Question: I am trying to create a clean URL path to an MVC controller and I need a little assistance.
Example desired path: 'http://www.linkedin.com/in/alumcloud'. This path is from LinkedIn and notice how it has the '/in/alumcloud'.
I would like for mine to read: 'http://www.alumcloud.com/alumcloud/somecompanyname'
Below is the only code in my MVC controller, becuase this controller is only needed to respond to 'GET HTTP' methods.
'''
public class AlumCloudController : AlumCloudMvcControllerBase
{
// GET: /AlumCloud/Details/5
public ActionResult Details(string companyName)
{
return View();
}
}
'''
'''
public class RouteConfig
{
public static void RegisterRoutes(RouteCollection routes)
{
routes.IgnoreRoute("{resource}.axd/{*pathInfo}");
routes.MapRoute(
name: "Default",
url: "{controller}/{action}/{id}",
defaults: new { controller = "Home", action = "Index", id = UrlParameter.Optional }
);
}
}
'''
'''
public static void RegisterRoutes(RouteCollection routes)
{
routes.IgnoreRoute("{resource}.axd/{*pathInfo}");
routes.MapRoute(
name: "Default",
url: "{controller}/{action}/{id}",
defaults: new { controller = "Home", action = "Index", id = UrlParameter.Optional }
);
routes.MapRoute(
name: "Public",
url: "ac/{companyName}",
defaults: new { controller = "AlumCloudController", action = "UserProfile" }
);
}
'''
'''
public class AlumCloudController : AlumCloudMvcControllerBase
{
// GET: /AlumCloud/Details/5
public ActionResult UserProfile(string companyName)
{
return View();
}
}
'''
'''
'/ac/' + options.person.CompanyName
'''

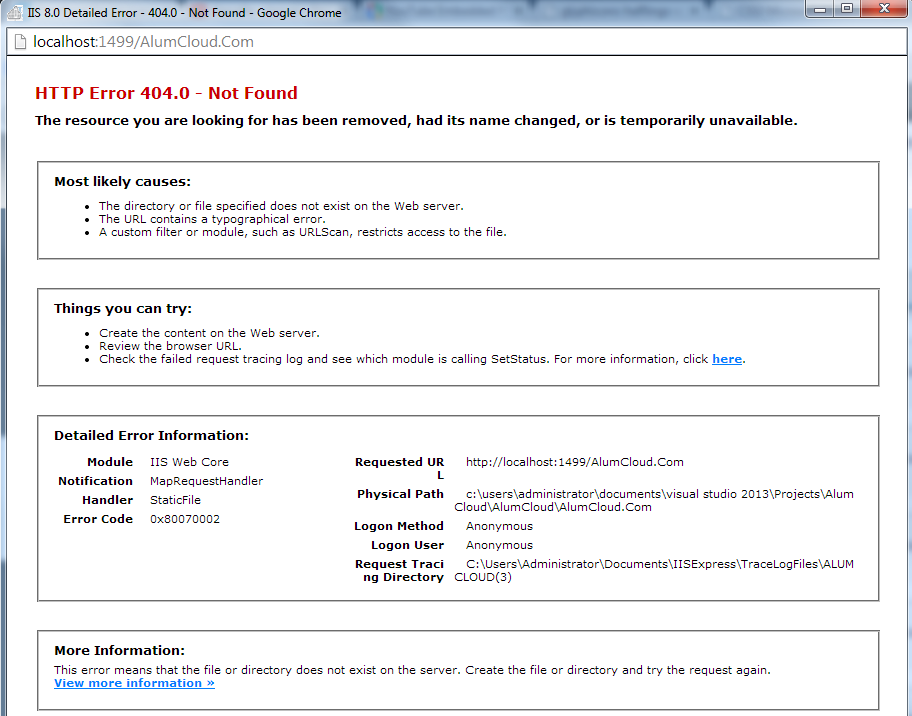
Answer: Try adding this route your default:
'''
routes.MapRoute(
name: "Profile",
url: "alumcloud/{companyName}",
defaults: new { controller = "AlumCloudController", action = "Details" }
);
'''